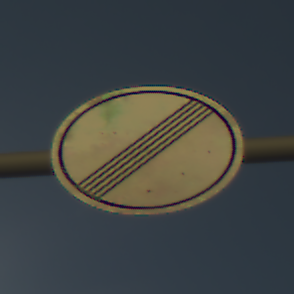
Verkehrszeichen: EndeSaemtlicherBegrenzungen
Umgebung: Outdoor, Special
Tageszeit: MorningAfternoon
Wetter: Clear
Licht: Natural
Jahreszeit: NotSpecified
Kontrast: HighContrast